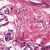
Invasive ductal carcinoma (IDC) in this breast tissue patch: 0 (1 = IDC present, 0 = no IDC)